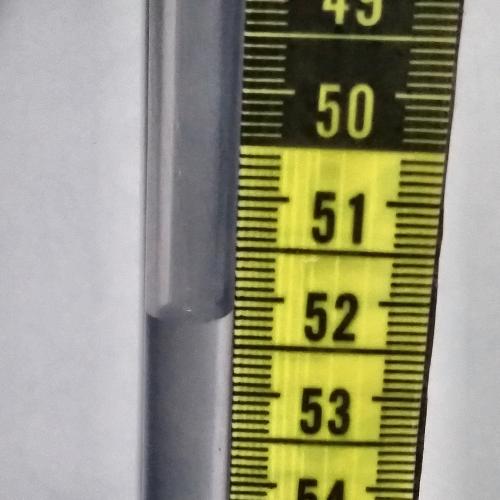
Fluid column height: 52.2 cm